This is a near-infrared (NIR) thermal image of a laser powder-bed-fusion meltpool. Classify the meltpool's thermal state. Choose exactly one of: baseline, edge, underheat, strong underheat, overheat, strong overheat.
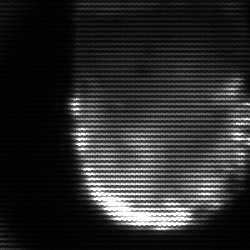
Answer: baseline